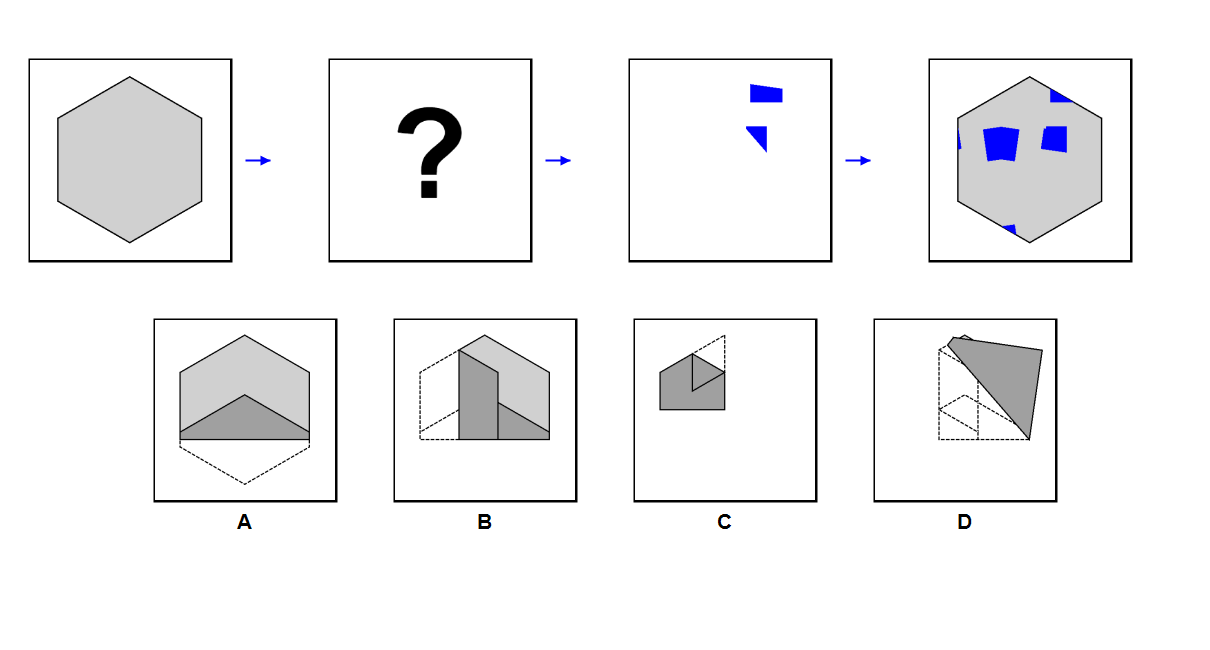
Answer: C